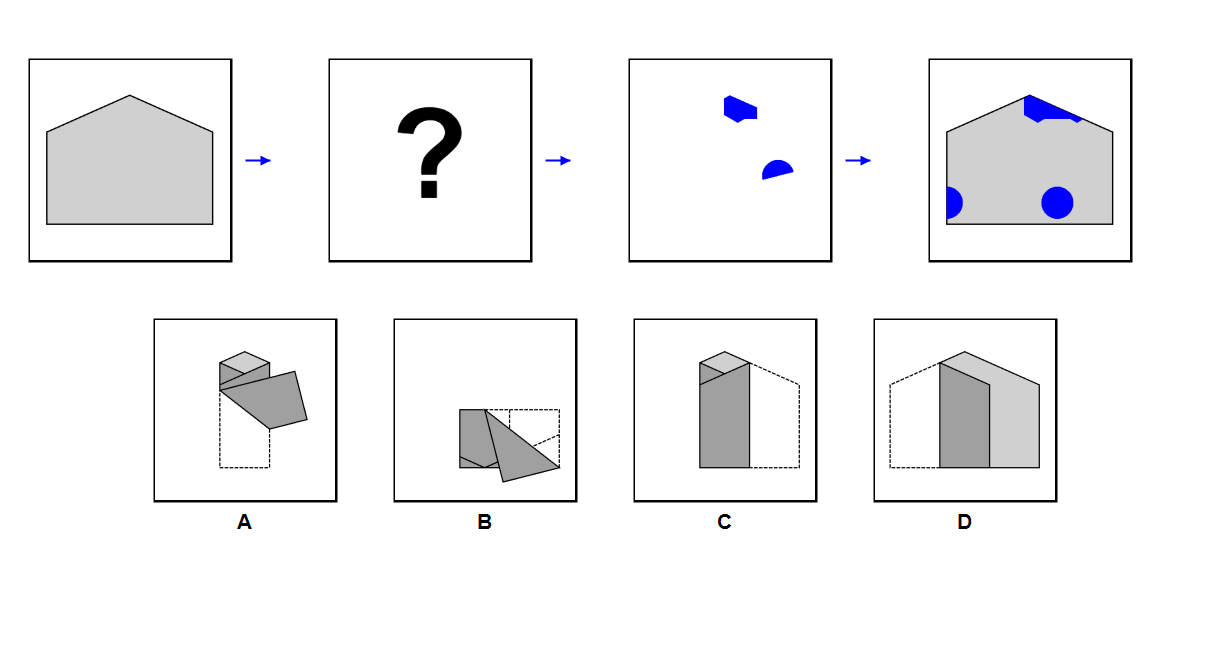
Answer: B